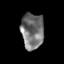
Tissue: skin
Cell type: Epithelial cells
Senescence score: 0.2861
Nuclear area (px): 794
Mean DAPI intensity: 116.443